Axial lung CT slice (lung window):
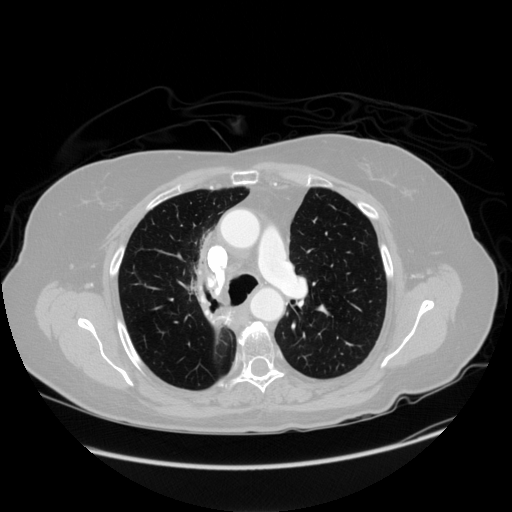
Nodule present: no